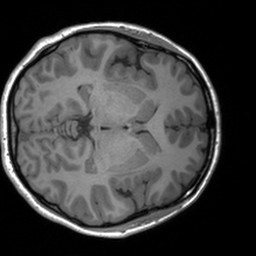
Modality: T1w
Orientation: axial
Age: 22
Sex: female
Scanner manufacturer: siemens
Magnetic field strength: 3 T
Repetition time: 1.9 s
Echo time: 0.00226 s